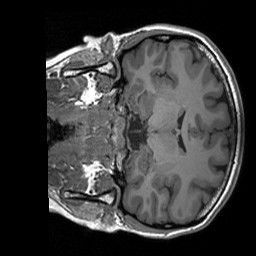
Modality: T1w
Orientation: coronal
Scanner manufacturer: siemens
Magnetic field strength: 3 T
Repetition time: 1.76 s
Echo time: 0.0022 s